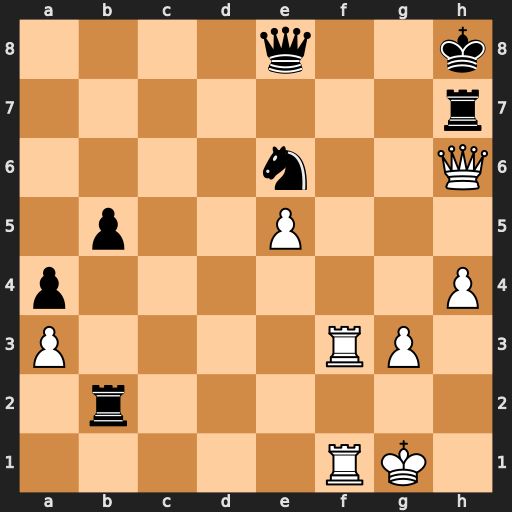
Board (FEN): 4q2k/7r/4n2Q/1p2P3/p6P/P4RP1/1r6/5RK1
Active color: w
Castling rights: -
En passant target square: -
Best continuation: Rf8+ Nxf8 Rxf8+ Qxf8 Qxf8#